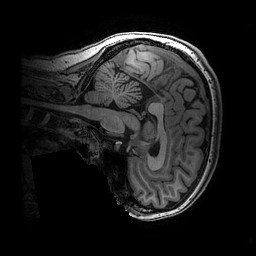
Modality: T1w
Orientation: sagittal
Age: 17
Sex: female
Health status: ill
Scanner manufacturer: ge
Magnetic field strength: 3 T
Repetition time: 0.007664 s
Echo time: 0.00342 s